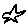
Label: star